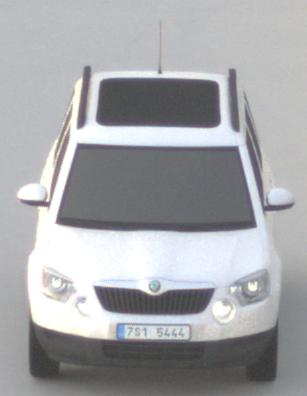
Make: Skoda
Model: Yeti 1.2 TSI
Detailed model: Yeti
Model produced from: 2009/11
Model produced until: 2011/10
Doors: 5
Color: white
Road condition: dry road
Daytime: sunrise or sunset
Contrast: low contrast